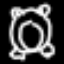
Label: frog